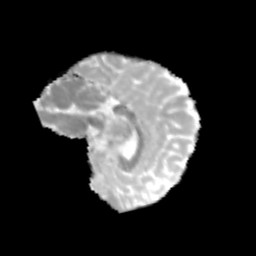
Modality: MD
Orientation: sagittal
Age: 9
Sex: female
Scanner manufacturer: siemens
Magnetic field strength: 3 T
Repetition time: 3.8 s
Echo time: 0.07 s